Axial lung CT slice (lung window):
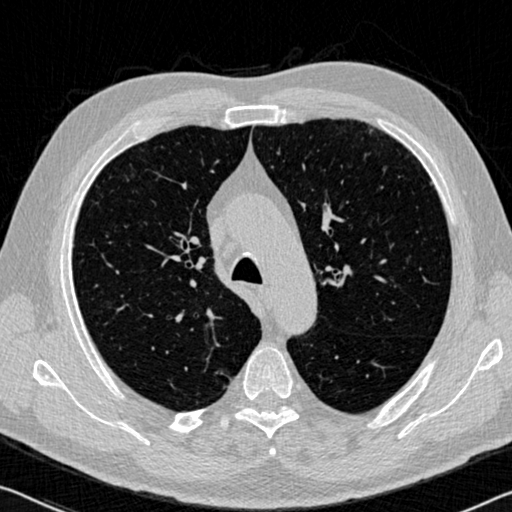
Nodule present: no